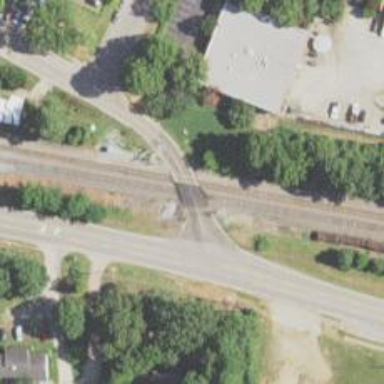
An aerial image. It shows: Level crossing along the railway.